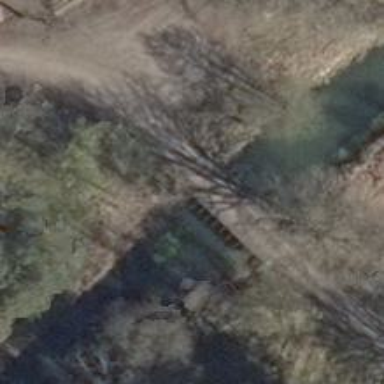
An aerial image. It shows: Unclassified road with bridge.